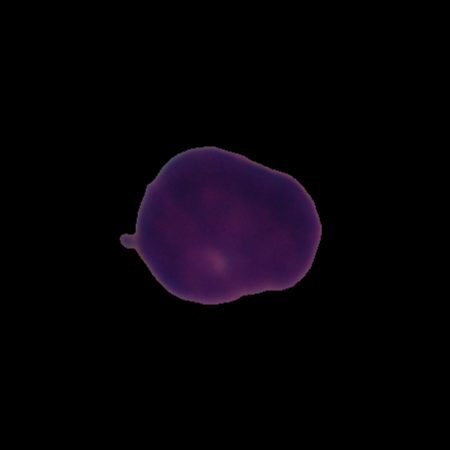
Label: healthy